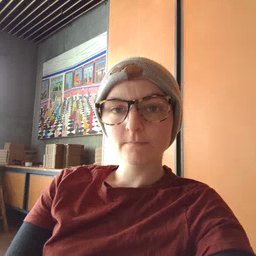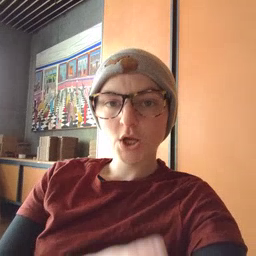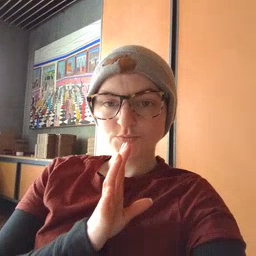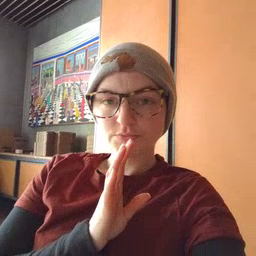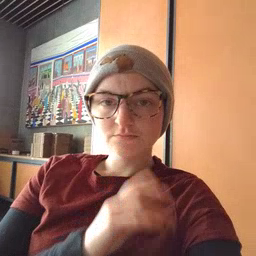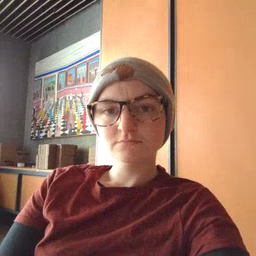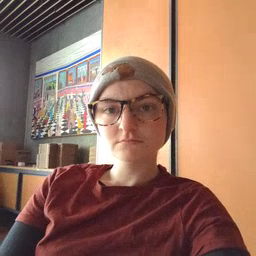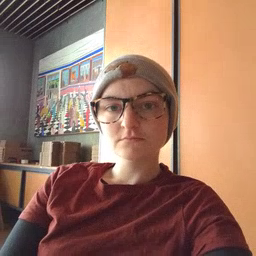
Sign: talk